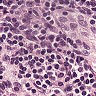
Metastatic tissue present: no